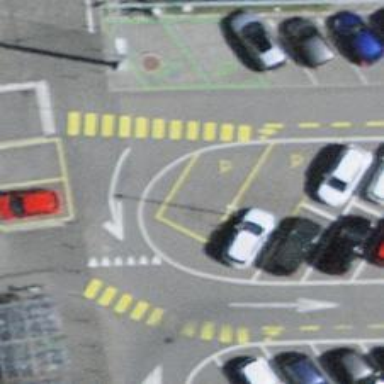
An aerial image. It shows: Car sharing facility.